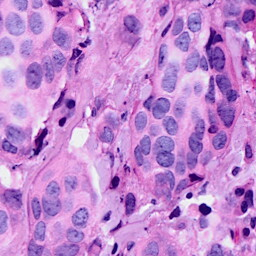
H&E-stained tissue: Breast